Interaction volume radius: 5 \u00c5
Interaction volume height: 50 \u00c5
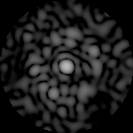
Disorder parameter: 0.8574